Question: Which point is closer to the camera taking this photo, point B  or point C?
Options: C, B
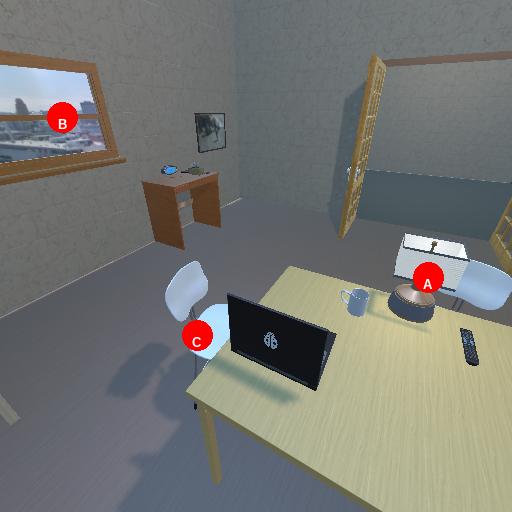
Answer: C